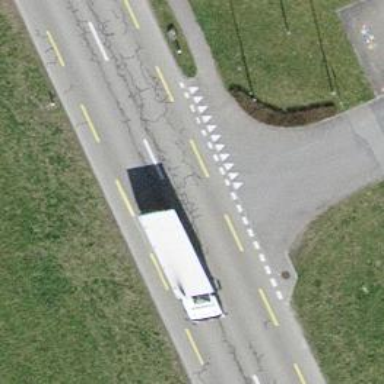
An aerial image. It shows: Primary highway with designated cycle lane.